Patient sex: M
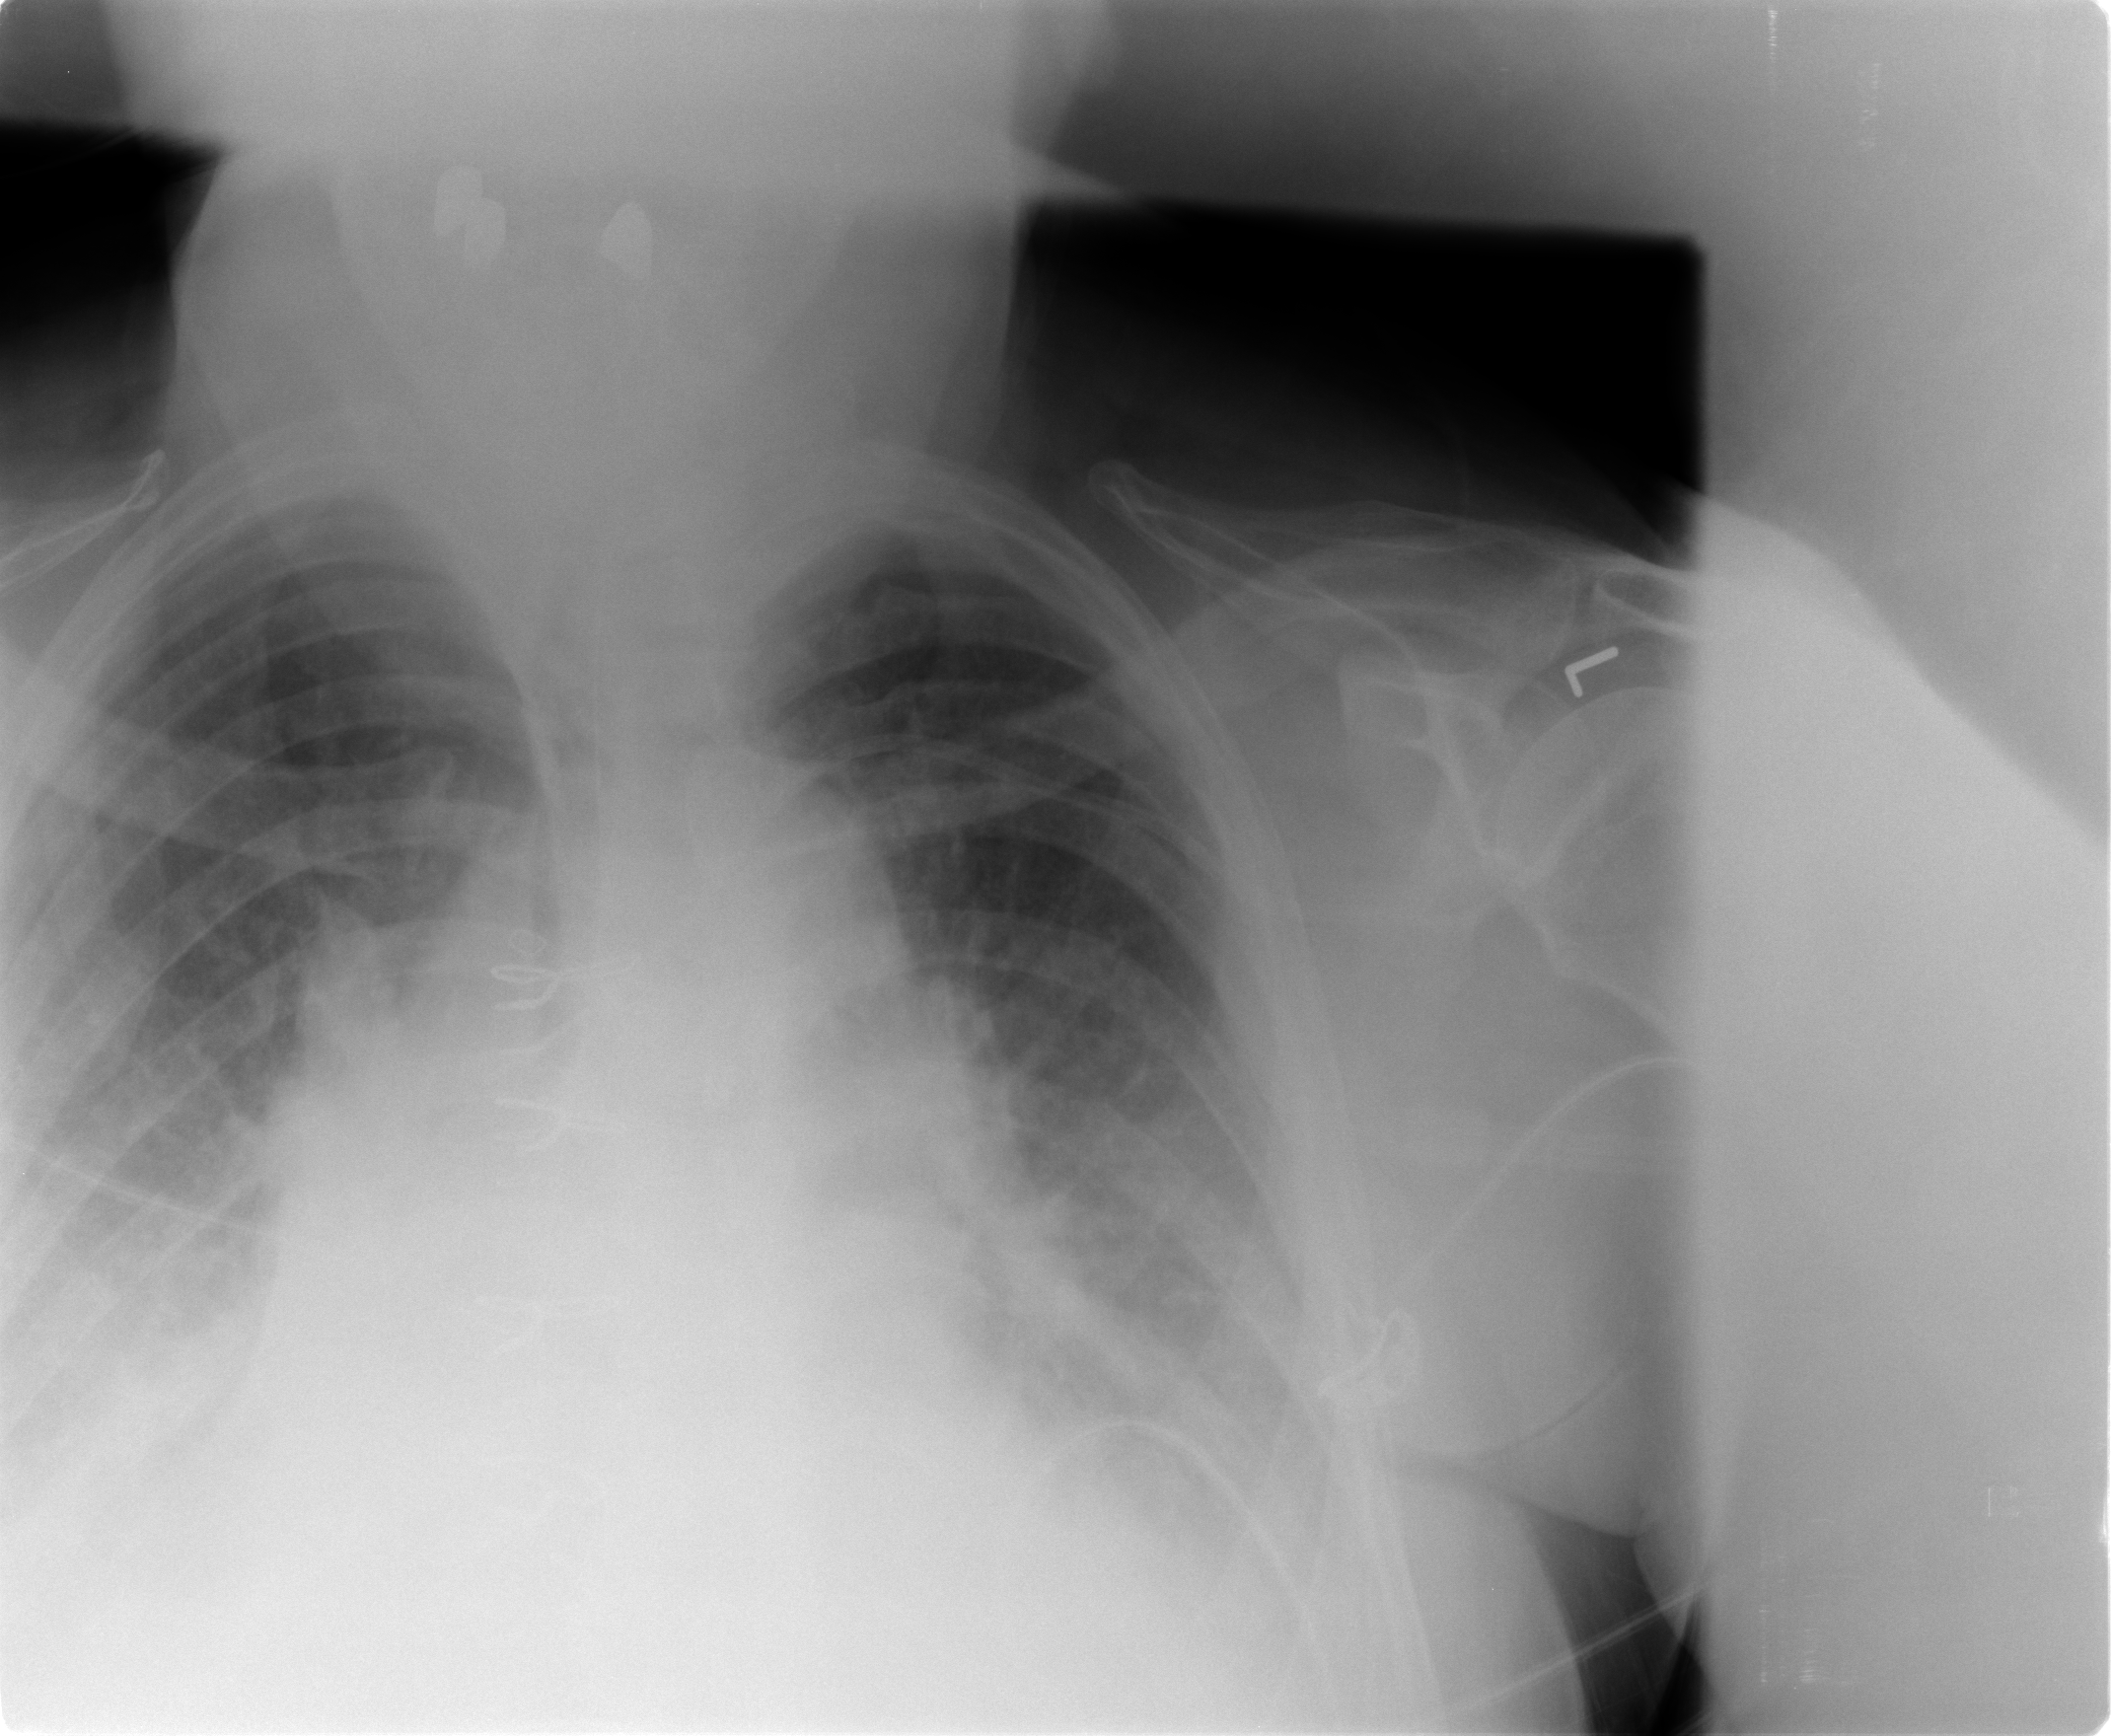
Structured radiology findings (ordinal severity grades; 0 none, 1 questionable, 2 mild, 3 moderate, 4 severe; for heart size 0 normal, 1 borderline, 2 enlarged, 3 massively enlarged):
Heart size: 1
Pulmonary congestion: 3
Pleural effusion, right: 3
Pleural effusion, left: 2
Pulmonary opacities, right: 1
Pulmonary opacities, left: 1
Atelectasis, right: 2
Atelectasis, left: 2